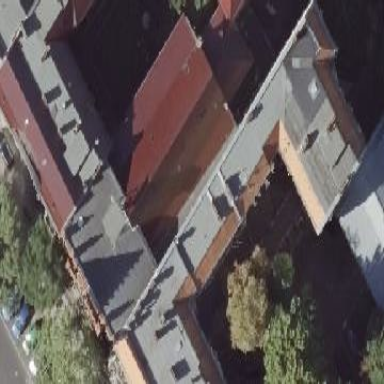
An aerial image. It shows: Part of building with gambrel-shaped maroon roof made of roof tiles.